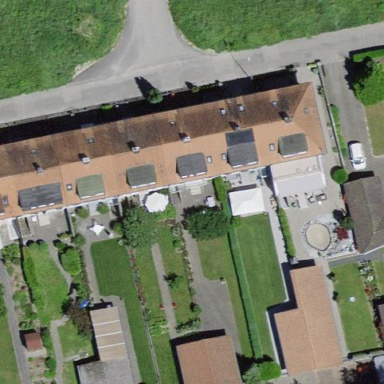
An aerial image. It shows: Building with hipped roof design.